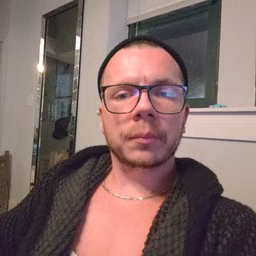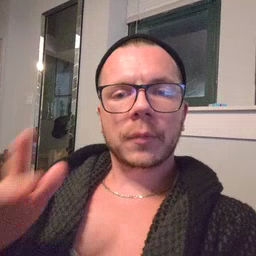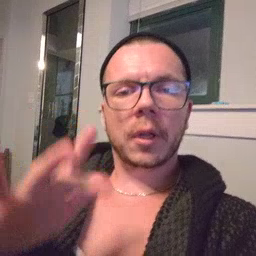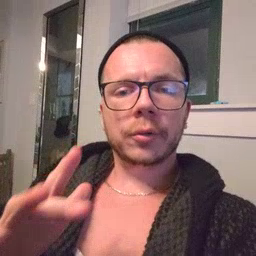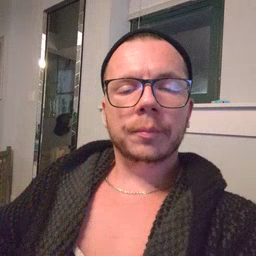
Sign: touch